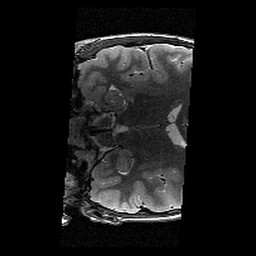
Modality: T2w
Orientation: coronal
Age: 12
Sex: male
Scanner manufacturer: siemens
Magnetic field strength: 3 T
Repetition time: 9.23 s
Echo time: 0.067 s